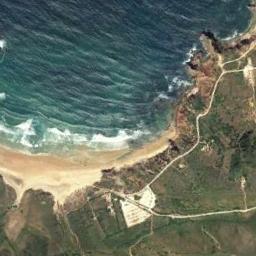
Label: beach